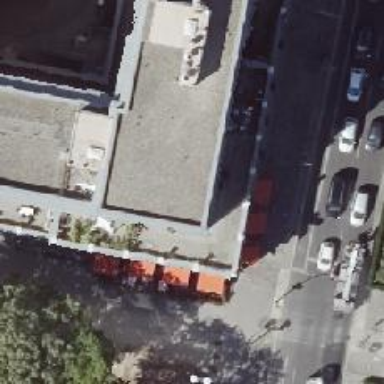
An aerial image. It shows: Restaurant.